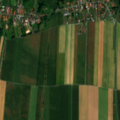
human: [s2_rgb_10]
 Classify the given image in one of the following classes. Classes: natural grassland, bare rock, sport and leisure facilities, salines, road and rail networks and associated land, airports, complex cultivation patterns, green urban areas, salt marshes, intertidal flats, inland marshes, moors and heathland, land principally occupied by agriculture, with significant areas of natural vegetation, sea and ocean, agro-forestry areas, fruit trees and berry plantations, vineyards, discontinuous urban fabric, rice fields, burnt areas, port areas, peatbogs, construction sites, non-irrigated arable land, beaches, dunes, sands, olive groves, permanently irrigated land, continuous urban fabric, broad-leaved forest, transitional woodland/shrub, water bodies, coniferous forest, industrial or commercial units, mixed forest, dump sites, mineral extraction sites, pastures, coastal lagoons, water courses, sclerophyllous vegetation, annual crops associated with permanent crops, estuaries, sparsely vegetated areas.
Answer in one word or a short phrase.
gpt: discontinuous urban fabric, non-irrigated arable land, land principally occupied by agriculture, with significant areas of natural vegetation